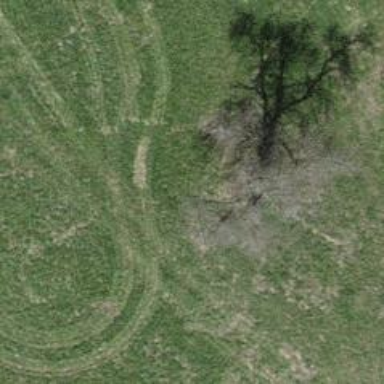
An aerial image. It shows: Beautiful tree in nature.